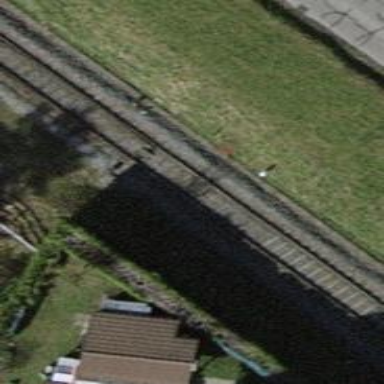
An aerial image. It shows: Railway switch.